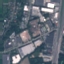
Land use / land cover class: Industrial